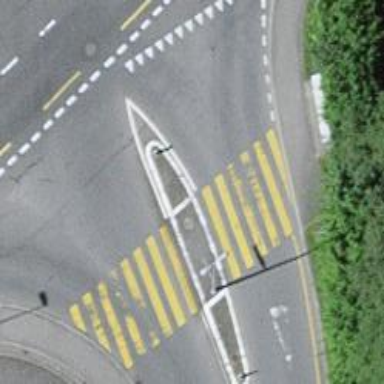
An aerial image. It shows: Footway located on traffic island.